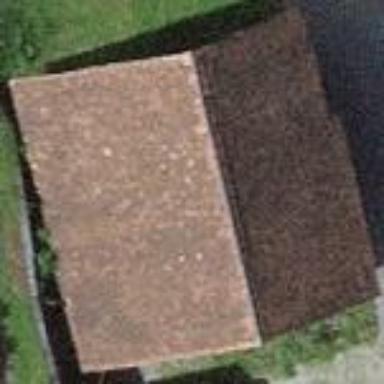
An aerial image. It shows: Rural barn.